Question: I am trying to align '<a>' tags inside '<li>' but i can do it verticaly. But the '<a>' is allways in the top and the '<a>' tag

How you can see at the image.
This is the HTML
'''
<ul>
<li><a href="#">Link 1</a></li>
<li><a href="#">Link 2</a></li>
<li><a href="#">Link 3</a></li>
<ul>
'''
And this the CSS
'''
ul {
line-height: 85px;
}
li {
float: left;
height: 85px;
line-height: 85px;
border: 1px solid red;
}
a {
height: 40px;
line-height: 40px;
width: 40px;
display: block;
text-align: center;
border: 1px solid blue;
}
'''
You can see the jsfiddle
<URL>
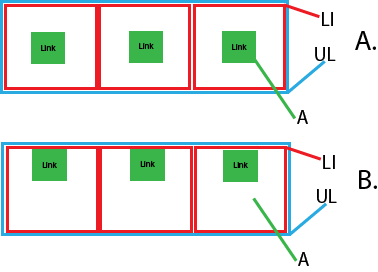
Answer: You can try using 'display:table-cell' and 'vertical-align:middle'. As I recall, this is a cross browser solution.
See this <URL>
with fixed width anchors: <URL>